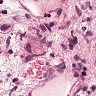
Metastatic tissue present: yes